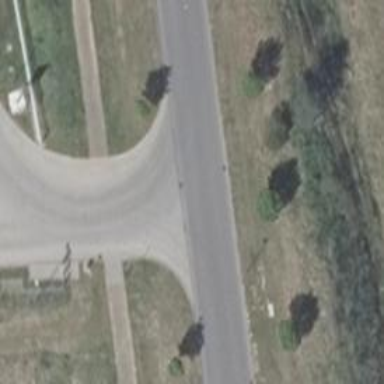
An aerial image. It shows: Asphalt road in residential area.